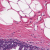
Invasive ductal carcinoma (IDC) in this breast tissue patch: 0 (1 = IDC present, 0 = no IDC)